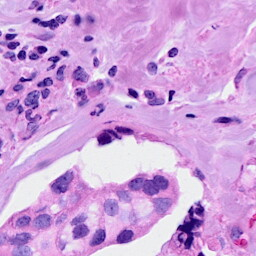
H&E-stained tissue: Breast